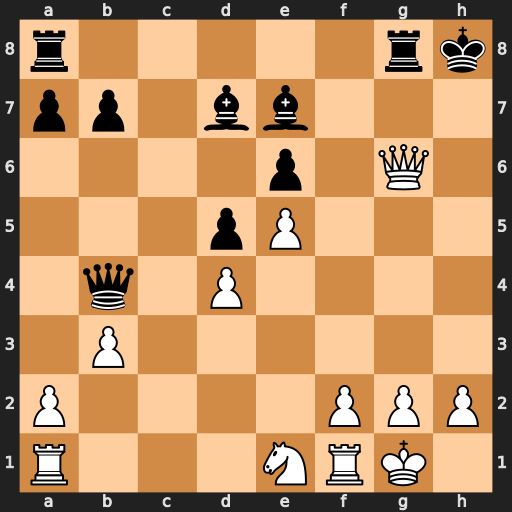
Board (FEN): r5rk/pp1bb3/4p1Q1/3pP3/1q1P4/1P6/P4PPP/R3NRK1
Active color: w
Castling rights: -
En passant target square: -
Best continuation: Qh6#